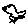
Label: bird